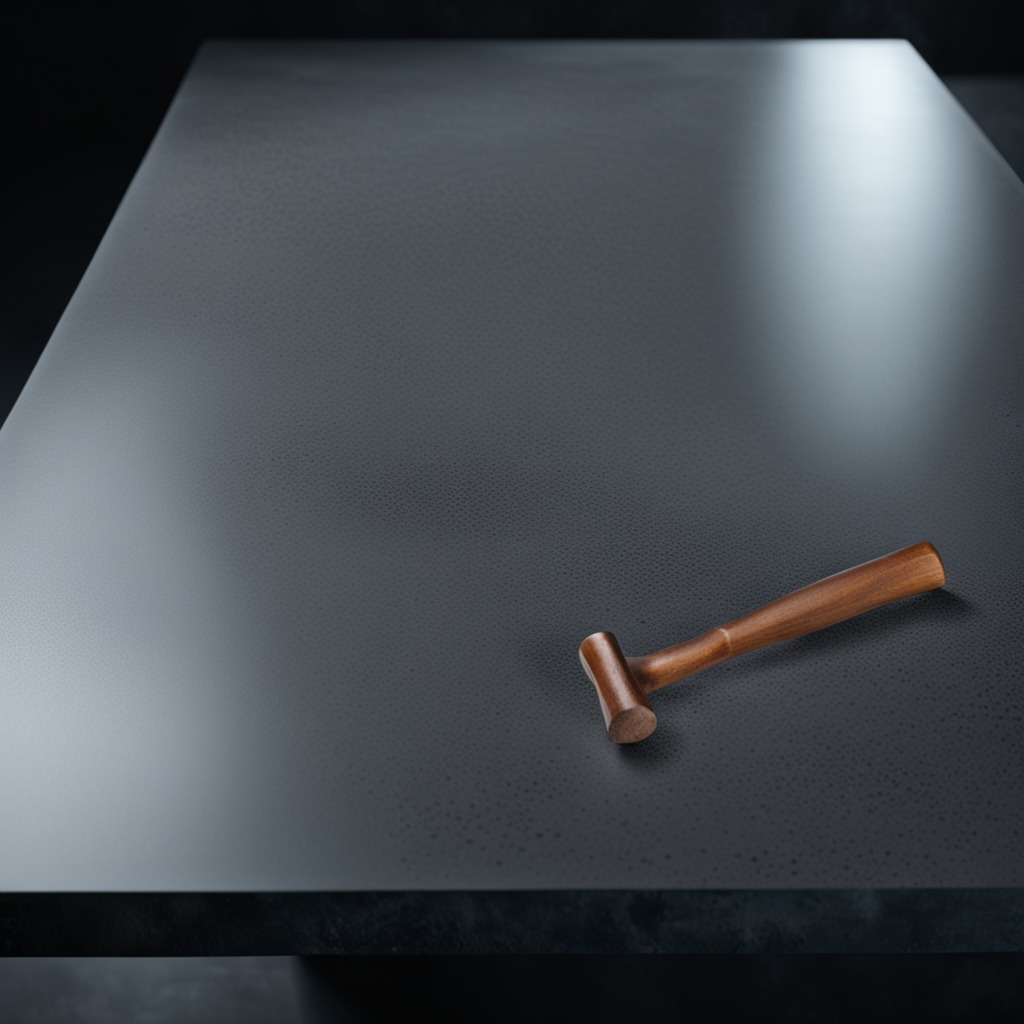
A hammer lying on a clean granite table inside a workshop at night dim ambient light soft shadows worn but